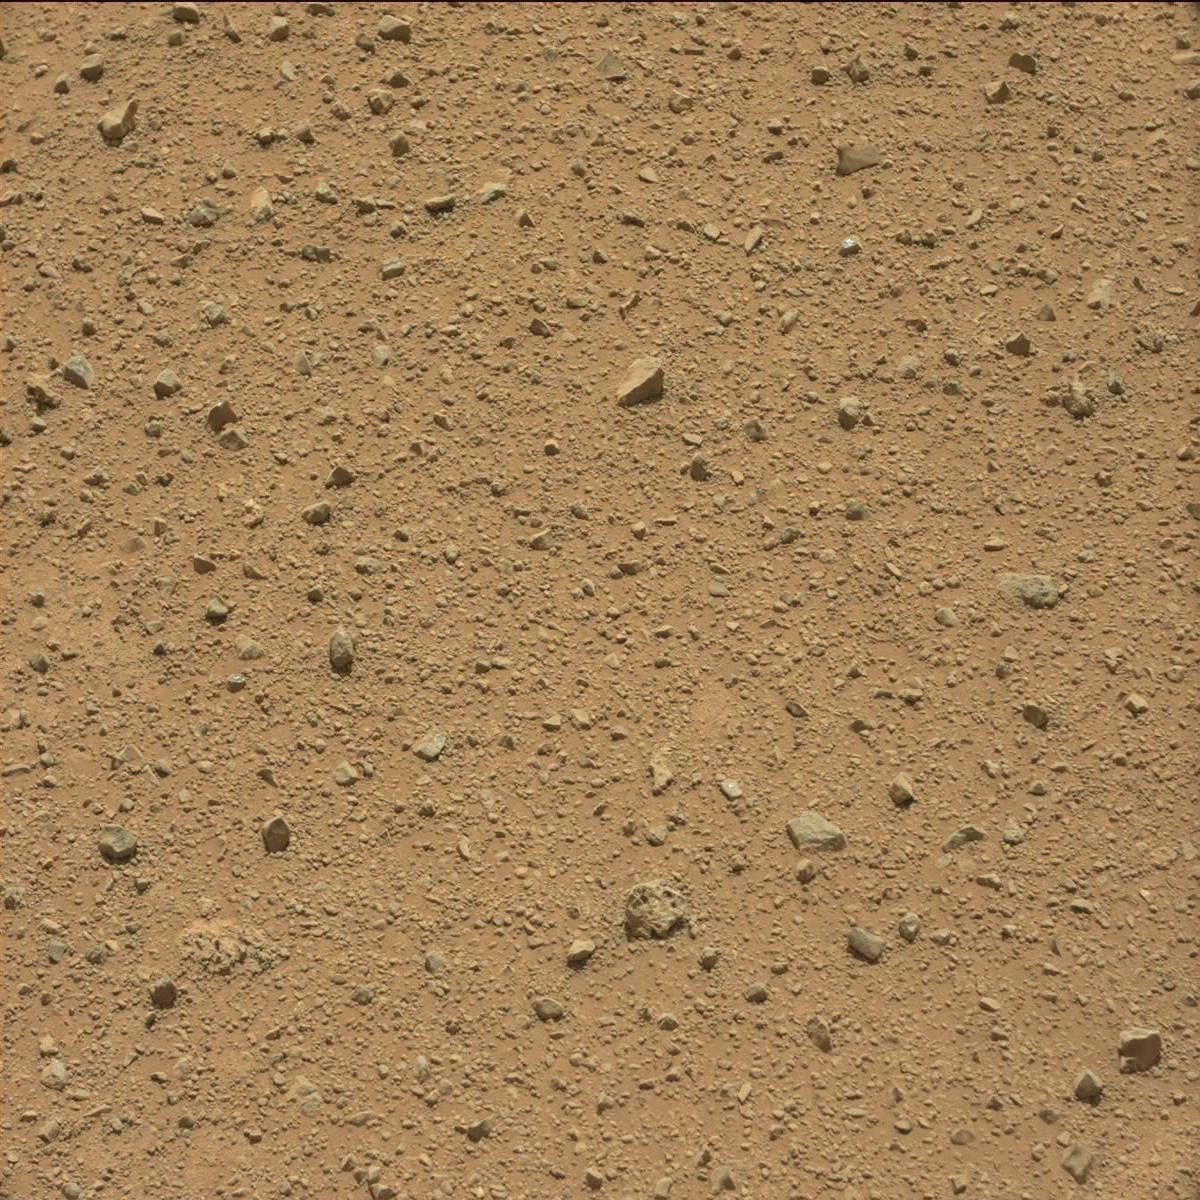
Terrain classes present: Bedrock, Rock, Sand / Soil